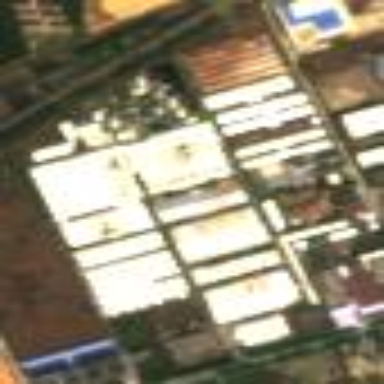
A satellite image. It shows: Industrial area.